Question: I've just started with SwiftUI coming from a webdev background. I'm trying to apply a leading border to a 'HStack' by using a 'Rectangle' as the first element. The contents of the 'HStack' are variable height due to text-wrapping (lineLimit = 2) and I can't seem to get the border to play nice and adopt the height of its neighbouring 'VStack'. Here's an image (code below)

'''
HStack(alignment: .top, spacing: 0) {
Rectangle().fill(accentColor).frame(width: 2.0)
.fixedSize(horizontal: false, vertical: false)
VStack(alignment: .leading) {
Text(communityName.uppercased())
.font(.custom("Raleway-Regular", size: 10))
.foregroundColor(Color(.sRGB, red: 0.4, green: 0.4, blue: 0.4))
.kerning(1.2)
.padding(.top, 20)
Text(name)
.font(.custom("DMSerifDisplay-Regular", size: 20))
.foregroundColor(Color(.sRGB, red: 0.2, green: 0.2, blue: 0.2))
.lineLimit(2)
.fixedSize(horizontal: false, vertical: true)
}
.padding(.leading, 10.0)
Spacer()
}
.padding(7.0)
.background(Color(.sRGB, red: 0.969, green: 0.969, blue: 0.969))
'''
And the consumer view code:
'''
ForumResultRow(name: "Bathrooms & Laundry", communityName: "Homeone", accentColor: Color.orange)
ForumResultRow(name: "Investor Stories & Showcase + Property Market Economics", communityName: "PropertyChat", accentColor: Color.blue)
ForumResultRow(name: "Bathrooms & Laundry", communityName: "Homeone", accentColor: Color.orange)
'''
It seems that when rendering multiple of the same view, the border will use the same height for all that is equal to the height in the shortest instance. Any tips on how to get this to behave properly?
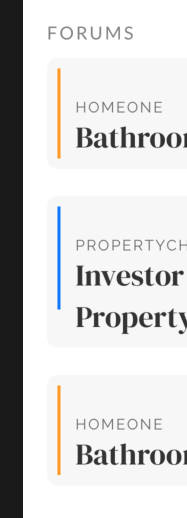
Answer: Here is a solution. Tested with Xcode 11.4 / iOS 13.4
<URL>
'''
var body: some View {
HStack(alignment: .top, spacing: 0) {
VStack(alignment: .leading) {
Text(communityName.uppercased())
.font(.custom("Raleway-Regular", size: 10))
.foregroundColor(Color(.sRGB, red: 0.4, green: 0.4, blue: 0.4))
.kerning(1.2)
.padding(.top, 20)
Text(name)
.font(.custom("DMSerifDisplay-Regular", size: 20))
.foregroundColor(Color(.sRGB, red: 0.2, green: 0.2, blue: 0.2))
.lineLimit(2)
.fixedSize(horizontal: false, vertical: true)
}
.padding(.leading, 10.0)
Spacer()
}
.overlay(
Rectangle().fill(accentColor).frame(width: 2.0), // << here !!
alignment: .leading)
.padding(7.0)
.background(Color(.sRGB, red: 0.969, green: 0.969, blue: 0.969))
}
'''